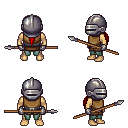
a pixel art fantasy rpg character, male body template, human, tanned skin, leather chest armor, teal pants, red ponytail hairstyle, metal helm, metal gloves, spear, four views (front, back, left, right), 2x2 character sprite sheet, small pixel art, hard edges, no anti-aliasing